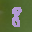
Label: 8